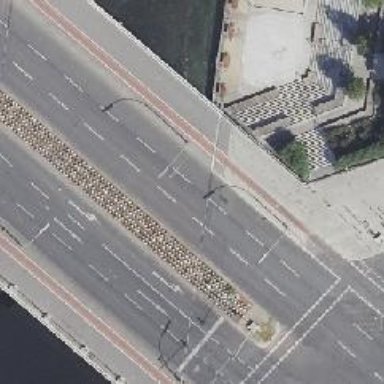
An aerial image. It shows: Cycle track separated by kerb.